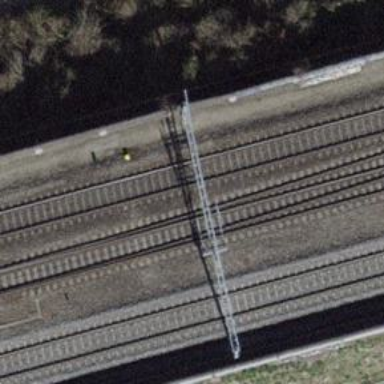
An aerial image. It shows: Railway switch.